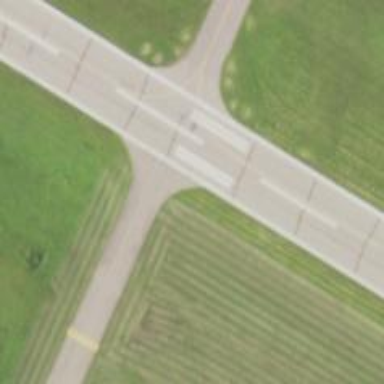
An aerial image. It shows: View of taxiway at the airport.